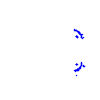
Particle: pion